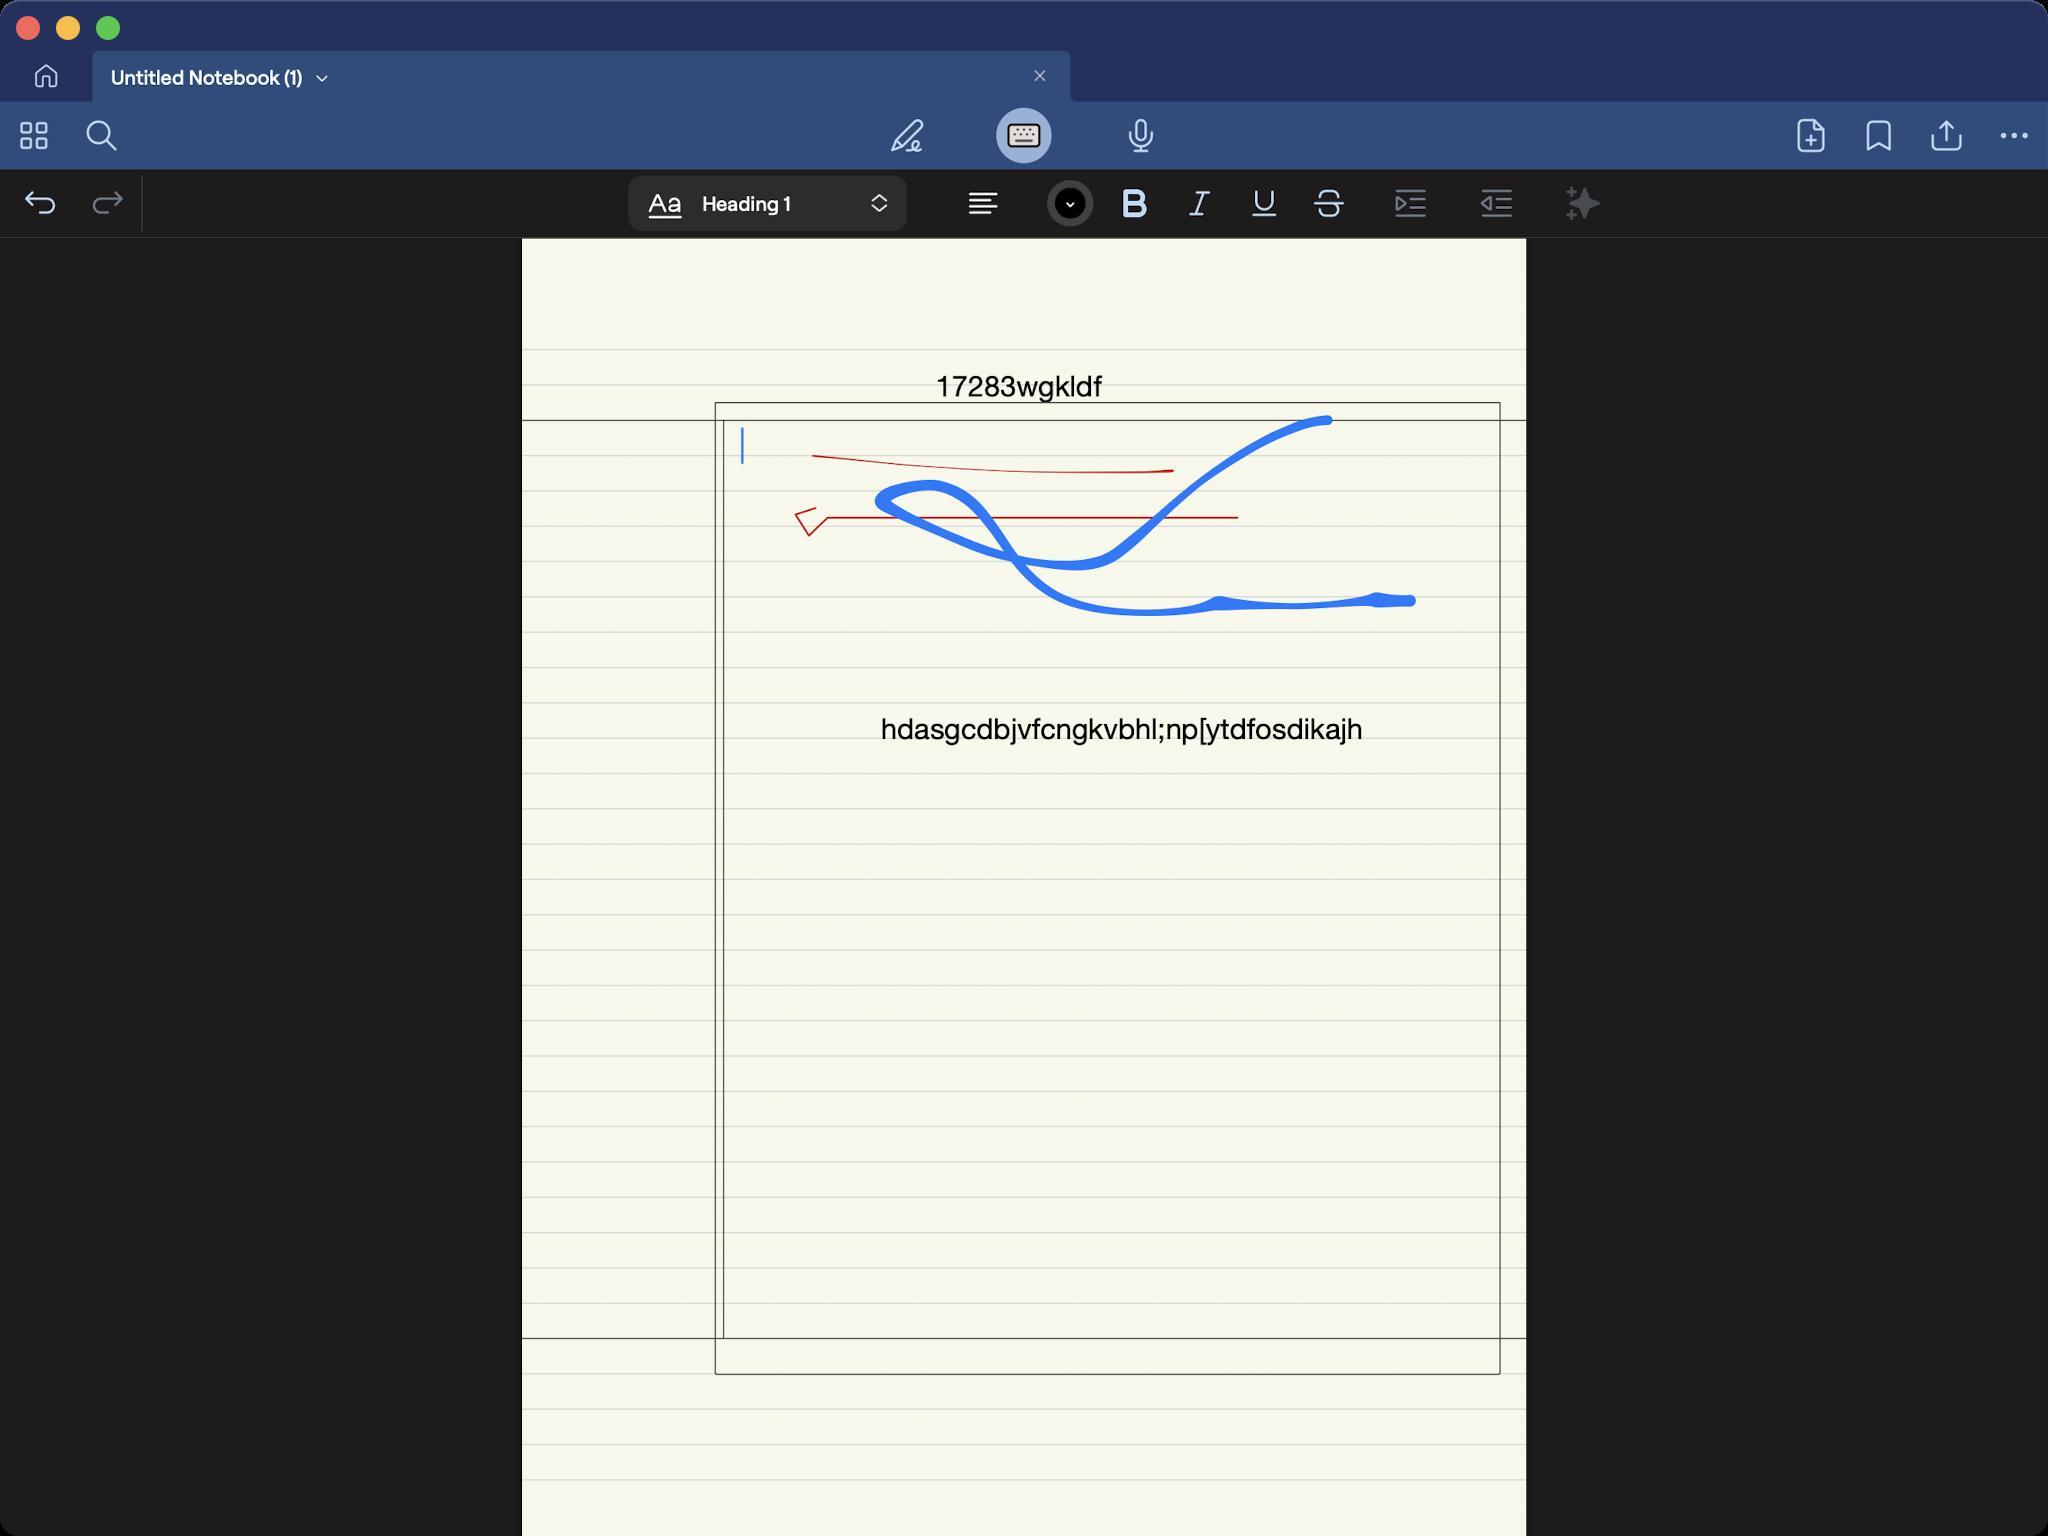
Accessibility tree:
{"name": "Untitled_Notebook_(1)", "role": "AXWindow", "description": null, "role_description": "standard window", "value": null, "position": "352.00;95.00", "size": "1024;768", "children": [{"name": null, "role": "AXGroup", "description": null, "role_description": "group", "value": null, "position": "0.00;0.00", "size": "1024;768", "children": [{"name": null, "role": "AXGroup", "description": null, "role_description": "group", "value": null, "position": "0.00;0.00", "size": "1024;28", "children": []}, {"name": null, "role": "AXGroup", "description": null, "role_description": "group", "value": null, "position": "0.00;0.00", "size": "1024;15", "children": []}, {"name": null, "role": "AXGroup", "description": null, "role_description": "group", "value": null, "position": "0.00;0.00", "size": "1024;768", "children": [{"name": null, "role": "AXButton", "description": "Home", "role_description": "button", "value": null, "position": "0.00;25.41", "size": "46;25", "children": []}, {"name": null, "role": "AXGroup", "description": null, "role_description": "collection", "value": null, "position": "46.20;25.41", "size": "978;25", "children": [{"name": null, "role": "AXStaticText", "description": "Tab Untitled Notebook (1)", "role_description": "text", "value": null, "position": "46.20;25.41", "size": "489;25", "children": []}]}, {"name": null, "role": "AXGroup", "description": "Toolbar", "role_description": "group", "value": null, "position": "0.00;50.82", "size": "1024;34", "children": [{"name": null, "role": "AXGroup", "description": null, "role_description": "group", "value": null, "position": "0.00;50.82", "size": "1024;34", "children": [{"name": null, "role": "AXButton", "description": "Study Navigator", "role_description": "button", "value": null, "position": "0.00;53.13", "size": "34;29", "children": []}, {"name": null, "role": "AXButton", "description": "Search", "role_description": "button", "value": null, "position": "33.88;53.13", "size": "34;29", "children": []}, {"name": null, "role": "AXButton", "description": "Read only", "role_description": "button", "value": null, "position": "436.59;53.13", "size": "34;29", "children": []}, {"name": null, "role": "AXButton", "description": "typing", "role_description": "button", "value": null, "position": "495.11;53.13", "size": "34;29", "children": []}, {"name": null, "role": "AXButton", "description": "Record", "role_description": "button", "value": null, "position": "553.63;53.13", "size": "34;29", "children": []}, {"name": null, "role": "AXButton", "description": "Add", "role_description": "button", "value": null, "position": "888.58;53.90", "size": "34;28", "children": []}, {"name": null, "role": "AXButton", "description": "Bookmark", "role_description": "button", "value": null, "position": "922.46;53.90", "size": "34;28", "children": []}, {"name": null, "role": "AXButton", "description": "Share", "role_description": "button", "value": null, "position": "956.34;53.90", "size": "34;28", "children": []}, {"name": null, "role": "AXButton", "description": "More", "role_description": "button", "value": null, "position": "990.22;53.90", "size": "34;28", "children": []}]}]}, {"name": null, "role": "AXGroup", "description": null, "role_description": "group", "value": null, "position": "0.00;84.70", "size": "1024;34", "children": [{"name": null, "role": "AXGroup", "description": null, "role_description": "group", "value": "undoRedoStackView", "position": "0.00;84.70", "size": "74;34", "children": [{"name": null, "role": "AXButton", "description": "tool undo", "role_description": "button", "value": null, "position": "3.08;84.70", "size": "34;34", "children": []}, {"name": null, "role": "AXButton", "description": "tool redo", "role_description": "button", "value": null, "position": "36.96;84.70", "size": "34;34", "children": []}]}, {"name": null, "role": "AXGroup", "description": null, "role_description": "group", "value": "optionsStackView", "position": "304.92;84.70", "size": "245;34", "children": [{"name": null, "role": "AXGroup", "description": null, "role_description": "group", "value": "fullPageTypingStackView", "position": "304.92;84.70", "size": "245;34", "children": [{"name": null, "role": "AXButton", "description": null, "role_description": "button", "value": null, "position": "304.92;84.70", "size": "158;34", "children": []}, {"name": null, "role": "AXStaticText", "description": "Heading 1", "role_description": "text", "value": null, "position": "351.12;89.32", "size": "81;25", "children": []}, {"name": null, "role": "AXButton", "description": "text.align", "role_description": "button", "value": null, "position": "478.17;87.78", "size": "28;28", "children": []}, {"name": null, "role": "AXButton", "description": "Color picker 2", "role_description": "button", "value": "Red 0% Green 0% Blue 0%", "position": "520.52;84.70", "size": "29;34", "children": []}]}]}, {"name": null, "role": "AXGroup", "description": null, "role_description": "group", "value": "macFullPageTypingStylingStackView", "position": "549.78;84.70", "size": "129;34", "children": [{"name": null, "role": "AXButton", "description": "text", "role_description": "button", "value": null, "position": "552.86;84.70", "size": "29;34", "children": []}, {"name": null, "role": "AXButton", "description": "text", "role_description": "button", "value": null, "position": "585.20;84.70", "size": "29;34", "children": []}, {"name": null, "role": "AXButton", "description": "text", "role_description": "button", "value": null, "position": "617.54;84.70", "size": "29;34", "children": []}, {"name": null, "role": "AXButton", "description": "text", "role_description": "button", "value": null, "position": "649.88;84.70", "size": "29;34", "children": []}]}, {"name": null, "role": "AXGroup", "description": null, "role_description": "group", "value": "macFullPageTypingIndentationStackView", "position": "679.14;84.70", "size": "86;34", "children": [{"name": null, "role": "AXButton", "description": "Indent", "role_description": "button", "value": null, "position": "688.38;84.70", "size": "34;34", "children": []}, {"name": null, "role": "AXButton", "description": "Outdent", "role_description": "button", "value": null, "position": "731.50;84.70", "size": "34;34", "children": []}]}, {"name": null, "role": "AXButton", "description": "AI Typing", "role_description": "button", "value": null, "position": "774.62;84.70", "size": "34;34", "children": []}]}, {"name": null, "role": "AXStaticText", "description": "Document Content Area", "role_description": "text", "value": null, "position": "0.00;118.97", "size": "1024;649", "children": []}]}]}, {"name": null, "role": "AXButton", "description": null, "role_description": "close button", "value": null, "position": "7.00;6.00", "size": "14;16", "children": []}, {"name": null, "role": "AXButton", "description": null, "role_description": "full screen button", "value": null, "position": "47.00;6.00", "size": "14;16", "children": [{"name": null, "role": "AXGroup", "description": null, "role_description": "group", "value": null, "position": "47.00;6.00", "size": "14;16", "children": [{"name": null, "role": "AXGroup", "description": null, "role_description": "group", "value": null, "position": "47.00;6.00", "size": "14;16", "children": []}]}]}, {"name": null, "role": "AXButton", "description": null, "role_description": "minimize button", "value": null, "position": "27.00;6.00", "size": "14;16", "children": []}]}